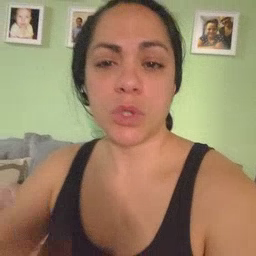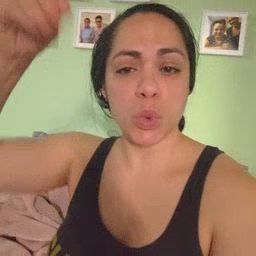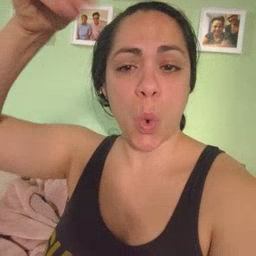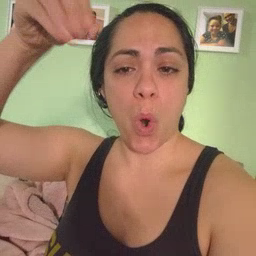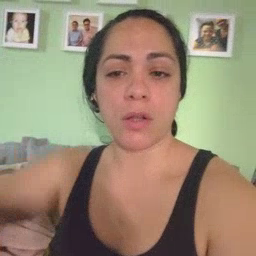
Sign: store